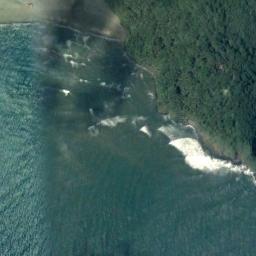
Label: beach